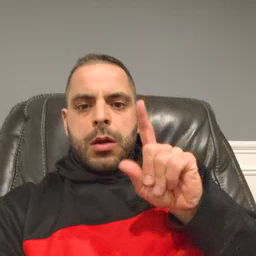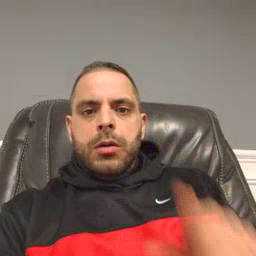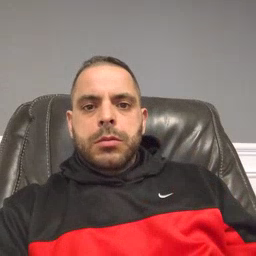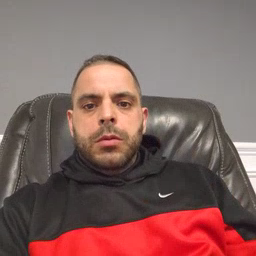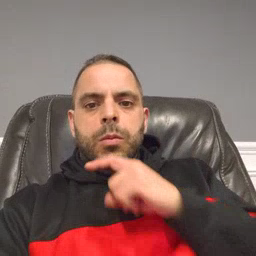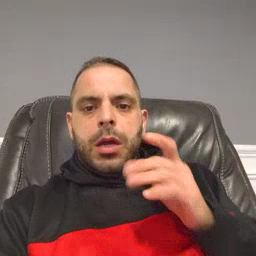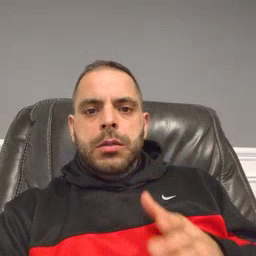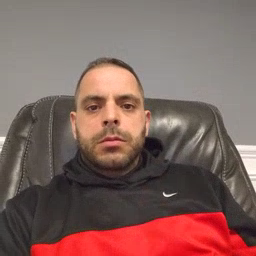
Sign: dryer